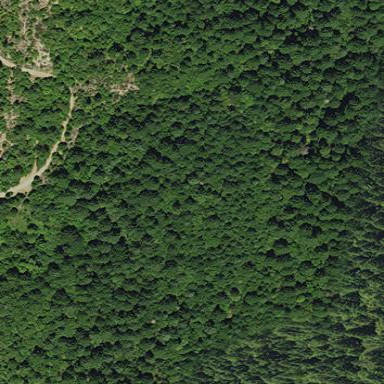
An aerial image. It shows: Forest area.